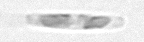
Label: pennate